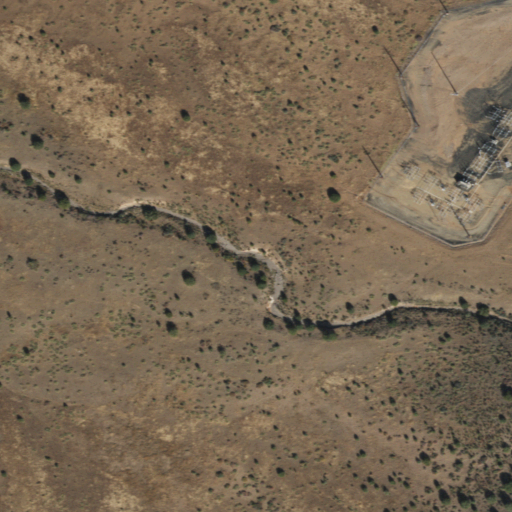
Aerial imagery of valley in Arizona named CCC Canyon containing shrub and grassland